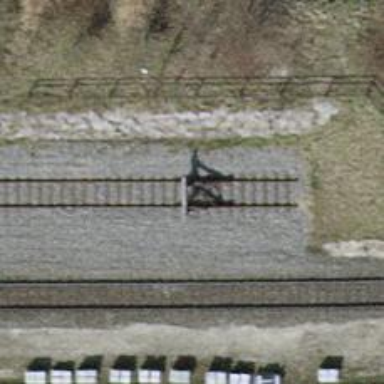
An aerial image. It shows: Railway buffer stop.